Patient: sex F, age 64
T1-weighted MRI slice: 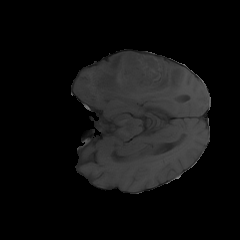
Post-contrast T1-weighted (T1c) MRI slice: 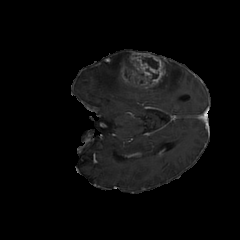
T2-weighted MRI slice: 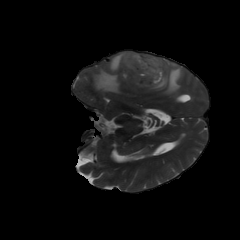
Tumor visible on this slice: yes
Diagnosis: Glioblastoma, IDH-wildtype
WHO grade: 4